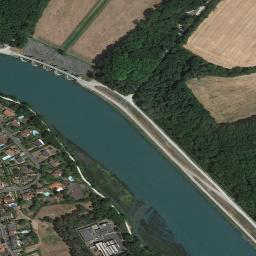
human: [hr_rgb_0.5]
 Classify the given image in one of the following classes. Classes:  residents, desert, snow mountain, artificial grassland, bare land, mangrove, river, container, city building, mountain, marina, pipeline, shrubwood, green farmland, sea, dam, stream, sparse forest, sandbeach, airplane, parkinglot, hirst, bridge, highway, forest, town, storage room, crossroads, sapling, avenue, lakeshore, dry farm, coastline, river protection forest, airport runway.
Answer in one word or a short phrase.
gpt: river